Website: lowes
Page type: review-order
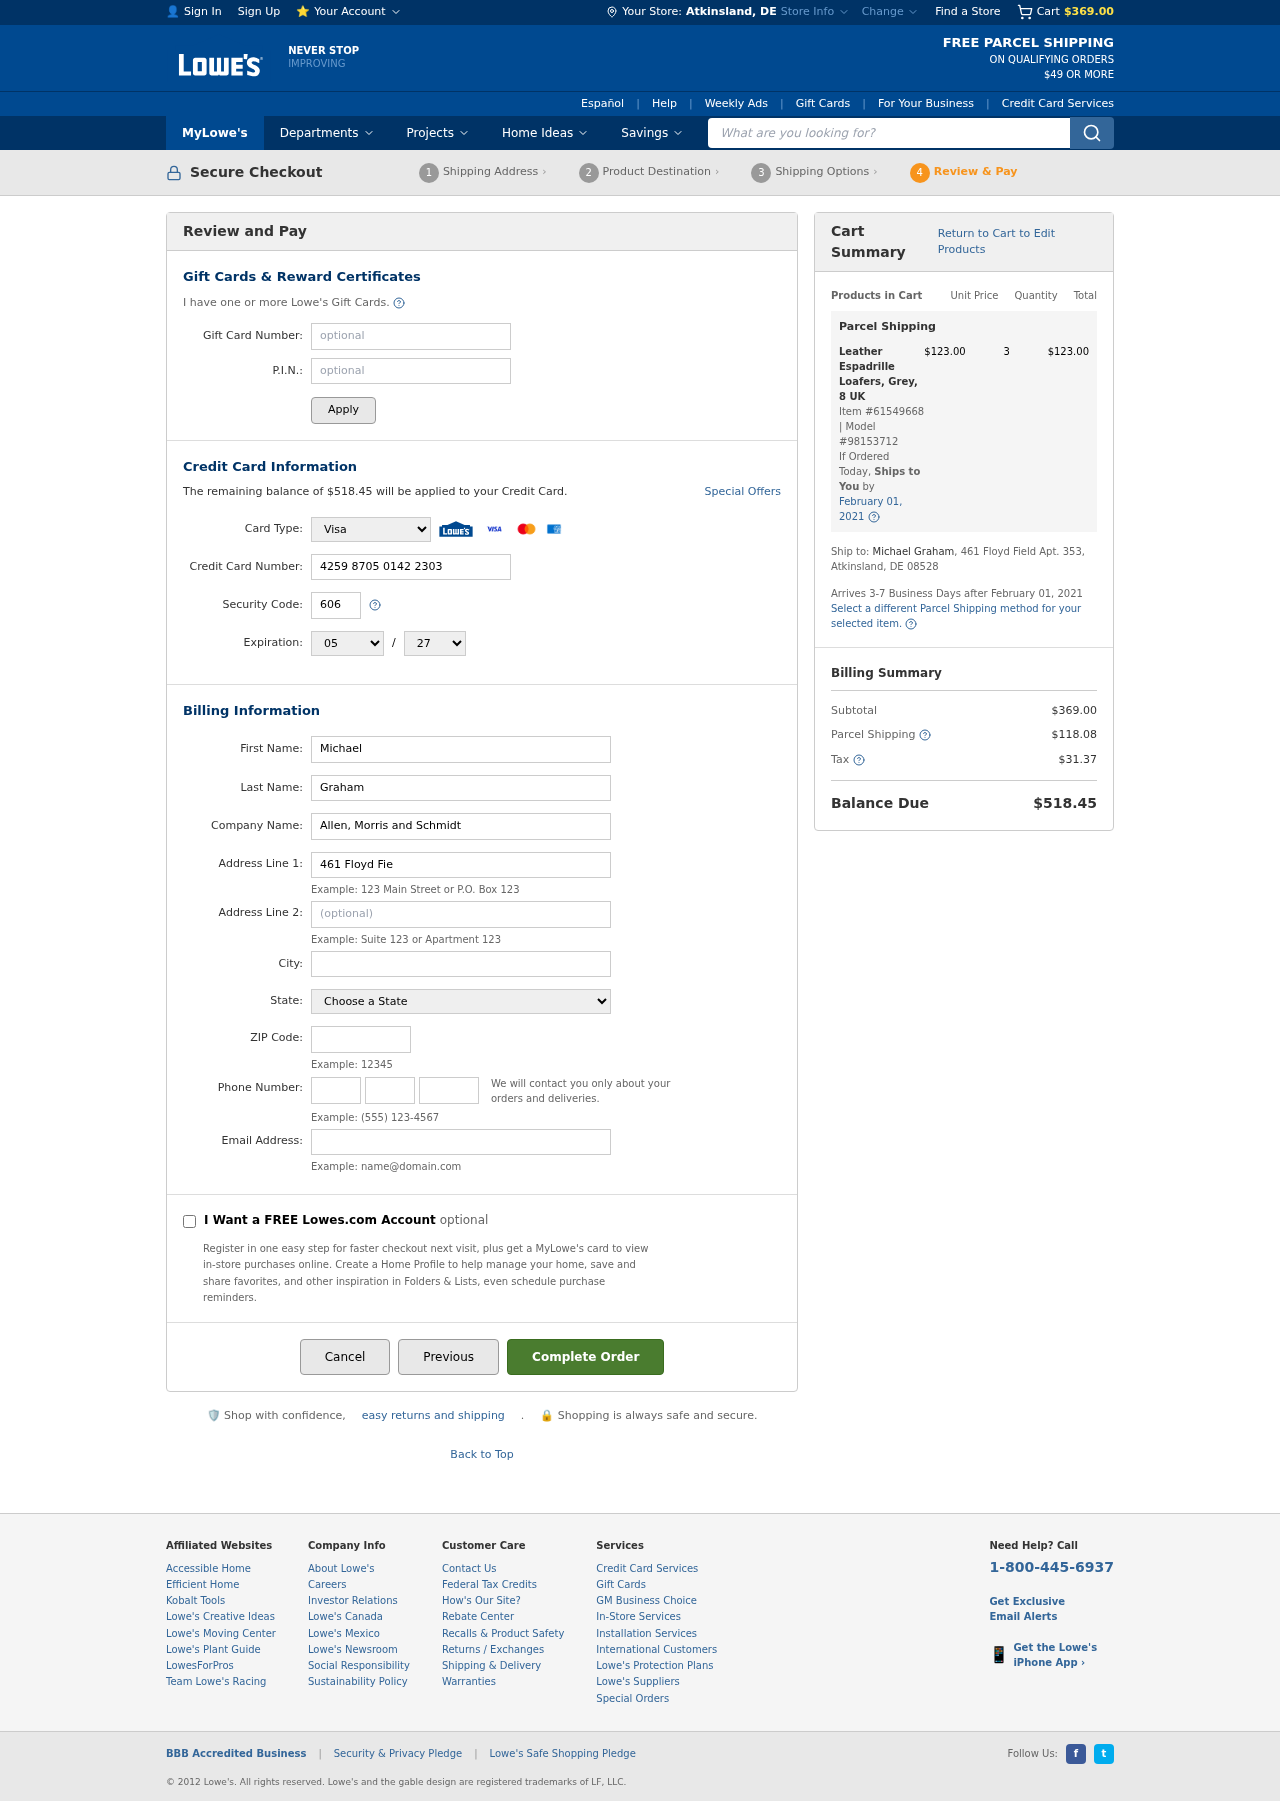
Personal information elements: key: PII_CARD_CVV
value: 606
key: PII_CARD_EXPIRY_MONTH
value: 05
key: PII_CARD_EXPIRY_YEAR
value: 27
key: PII_CARD_NUMBER
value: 4259 8705 0142 2303
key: PII_CARD_TYPE
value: Visa
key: PII_CITY
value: Atkinsland
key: PII_CITY_STATE
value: Atkinsland, DE
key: PII_COMPANY
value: Allen, Morris and Schmidt
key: PII_EMAIL
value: michael_graham@yahoo.com
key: PII_FIRSTNAME
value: Michael
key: PII_LASTNAME
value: Graham
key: PII_PHONE_AREA
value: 382
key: PII_PHONE_PREFIX
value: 314
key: PII_PHONE_SUFFIX
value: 0441
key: PII_POSTCODE
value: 08528
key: PII_STATE
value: Delaware
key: PII_STREET
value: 461 Floyd Field Apt. 353
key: PII_STREET2
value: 461 Floyd Field Apt. 353
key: PII_STREET2
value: Apt. 504
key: PII_FULLNAME2
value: Michael Graham
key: PII_CITY_STATE_ZIP2
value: Atkinsland, DE 08528
Product elements: key: PRODUCT1_NAME
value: Leather Espadrille Loafers, Grey, 8 UK
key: PRODUCT1_PRICE
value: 123
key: PRODUCT1_QUANTITY
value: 3
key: PRODUCT1_ITEM_NUMBER
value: Item #61549668
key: PRODUCT1_MODEL_NUMBER
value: Model #98153712
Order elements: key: ORDER_SUBTOTAL
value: $369.00
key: ORDER_BALANCE_DUE
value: $518.45
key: ORDER_SHIPPING_DATE
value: February 01, 2021
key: ORDER_ITEM_TOTAL
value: $123.00
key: ORDER_SHIPPING_DATE2
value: February 01, 2021
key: ORDER_SHIPPING_COST
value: $118.08
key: ORDER_TAX
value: $31.37
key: ORDER_TOTAL
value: $518.45
Search elements: key: HEADER_SEARCH
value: What are you looking for?